Question: I have a '@foreach' in my View that makes a table. Each row has two items within it's 'td'. When I click my Edit button, the visible item's in a row disappear ('DislayFor''s) and the hidden items in the row appear ('DropDownList')
'''
<td class="col-md-3">
<span class="item-display">
<span style="font-size: 17px">
@Html.DisplayFor(modelItem => item.Movie.Name)
</span>
</span>
<span class="item-field">
@Html.DropDownList("movieID", item.Movie.Name)
</span>
</td>
'''
By doing this I can select a new value in the 'DropDownList' and then Save that change to my Database (then hiding the DropDownList and unhiding the DisplayFor.
Everything works fine, however I have an issue with the initally selected value, it appears twice with the initial value having an actual 'value' of 0 (which relates to nothing in the DB).
Picture Example

Right now my dropdown a value upon clicking Edit, the item initially selected has the correct name but it is given the index of 0 (which is invalid for my database).
I want to have the initially selected item to NOT be added, but rather to set the selector of the dropdown to the CORRECT INDEX of the appropriate item. I am not sure why it duplicates my selected item twice.
'''
public ActionResult Index(string Filter, string searchString)
{
if (String.IsNullOrEmpty(searchString) || String.IsNullOrEmpty(Filter) || (Int32.Parse(Filter) == 0))
{
ViewBag.employeeID = new SelectList(db.Employees, "ID", "Name", );
ViewBag.movieID = new SelectList(db.Movies, "ID", "Name", initiallySelectedValue);
ViewBag.roleID = new SelectList(db.Roles, "ID", "RoleType");
var movieemployees = db.MovieEmployees.Include(m => m.Employee).Include(m => m.Movie).Include(m => m.Role);
return View(movieemployees.ToList().OrderBy(x => x.Employee.Name));
}
else
{
ViewBag.employeeID = new SelectList(db.Employees, "ID", "Name");
ViewBag.movieID = new SelectList(db.Movies, "ID", "Name");
ViewBag.roleID = new SelectList(db.Roles, "ID", "RoleType");
var parameter = Int32.Parse(Filter);
return View(db.MovieEmployees.Include(m => m.Employee).Include(m => m.Movie).Include(m => m.Role).Where(x => (parameter == 1 && x.Movie.Name.Contains(searchString)) || (parameter == 2 && x.Employee.Name.Contains(searchString)) || (parameter == 3 && x.Role.RoleType.Contains(searchString))).Distinct().ToList().OrderBy(x => x.Employee.Name));
}
}
'''
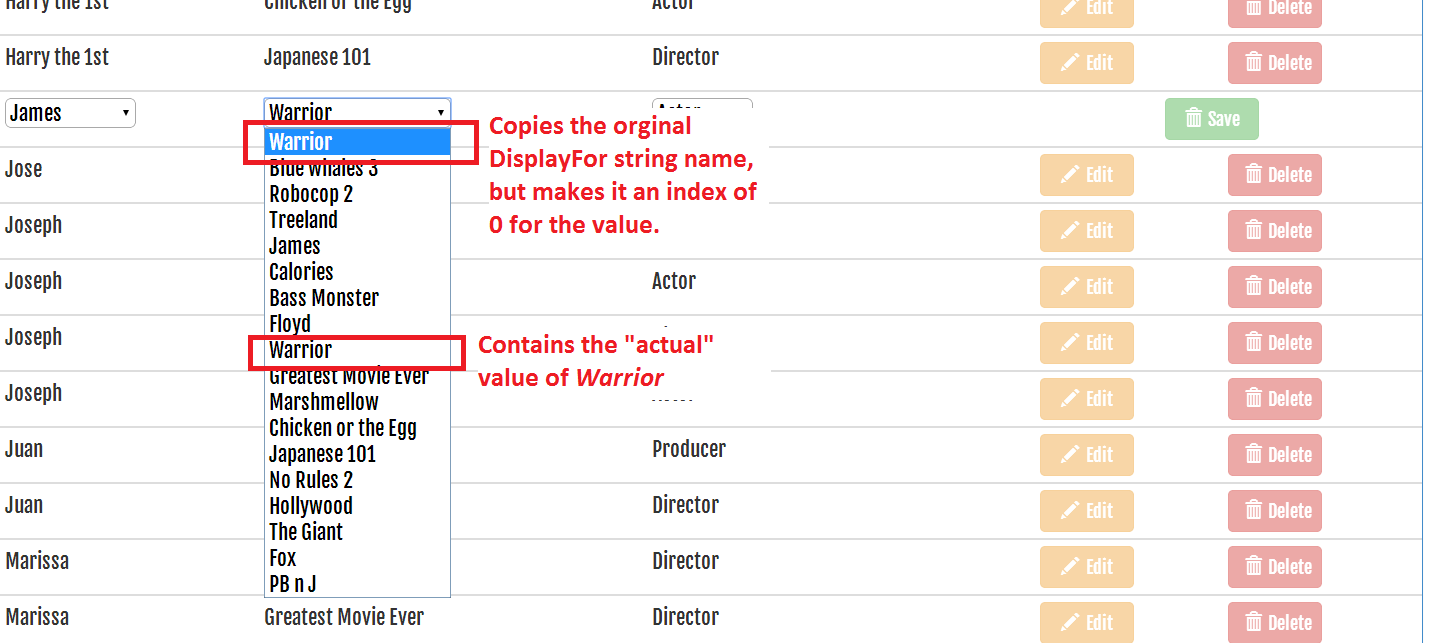
Answer: Your understanding of the parameters for 'DropDownList' isn't quite correct, but you're close! The second parameter for 'DropDownList' (in your case 'item.Movie.Name') is adding an 'option' label. If you replaced that with a hard-coded string that would serve as a good example of what it's doing (you would see that string as the first option of every select input).
It sounds to me like you want to delete that last parameter since it will only end up serving as a duplicate. Your code would simply look like this:
'''
@Html.DropDownList("movieID")
'''
The part of your code is where you're building the object that you're storing in 'ViewData' with the key 'movieID'. You didn't post your controller code, but I imagine it looks something like:
'''
var movies = movieRepository.GetAllMovies();
ViewData["movieID"] = new SelectList(movies, "Name", "Id", initiallySelectedValue);
'''
Where 'Name' and 'Id' are the names of properties on the movie object and 'initiallySelectedValue' is rather self explanatory.
## Edit
Here is an example of how I would go about solving your problem:
'''
public ActionResult Index() {
//Get all the possible movies that can be selected
var movies = movieRepository.GetAllMovies();
//Get a list of employees with their related favorite movie record
var employeesWithFavoriteMovie = movieRepository.GetEmployeesWithMovie();
var employeeModels = new List<EmployeeModel>();
//Iterate through the list of employees and their favorite movie, and build the model
foreach (var employeeWithFavoriteMovie in employeesWithFavoriteMovie) {
employeeModels.Add(new EmployeeModel() {
FirstName = employeeWithFavoriteMovie.FirstName,
FavoriteMovieId = employeeWithFavoriteMovie.Movie.Id,
MovieSelectList = new SelectList(movies, "Name", "Id", employeeWithFavoriteMovie.Movie.Id)
});
}
return View(employeeModels);
}
'''
'''
@model IEnumerable<WebApplication1.Controllers.EmployeeModel>
@foreach (var employeeModel in Model) {
@Html.DropDownList("Test", employeeModel.MovieSelectList)
}
'''
Notice how a 'SelectList' was built for each employee and that each list is then populated with that employees favorite movie id. This will now put you in a position to have a properly built 'SelectList' for each employee.